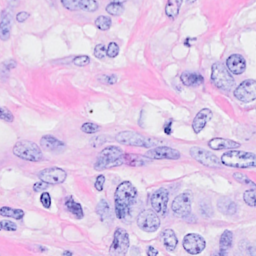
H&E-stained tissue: Breast